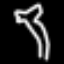
Label: palm tree